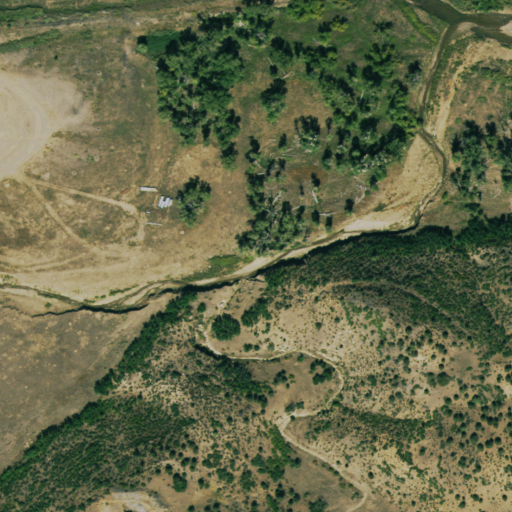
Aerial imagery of valley in Colorado named Little Jeff Canyon containing shrub, woody wetlands, grassland, evergreen forest, deciduous forest, herbaceous wetlands, and open development